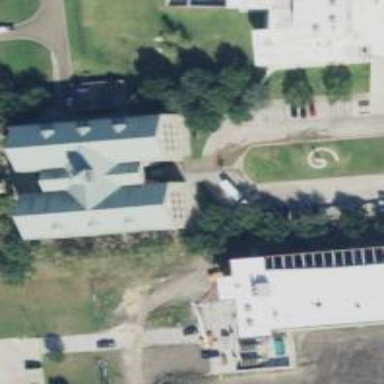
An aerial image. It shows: School building.